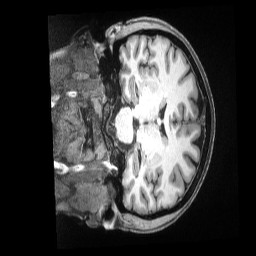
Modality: T1w
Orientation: coronal
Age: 45
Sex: female
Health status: ill
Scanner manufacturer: siemens
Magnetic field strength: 3 T
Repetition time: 2.5 s
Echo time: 0.00181 s